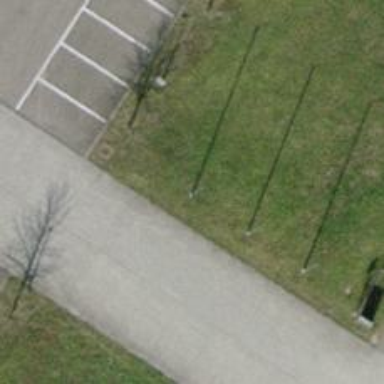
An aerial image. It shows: Flagpole structure.